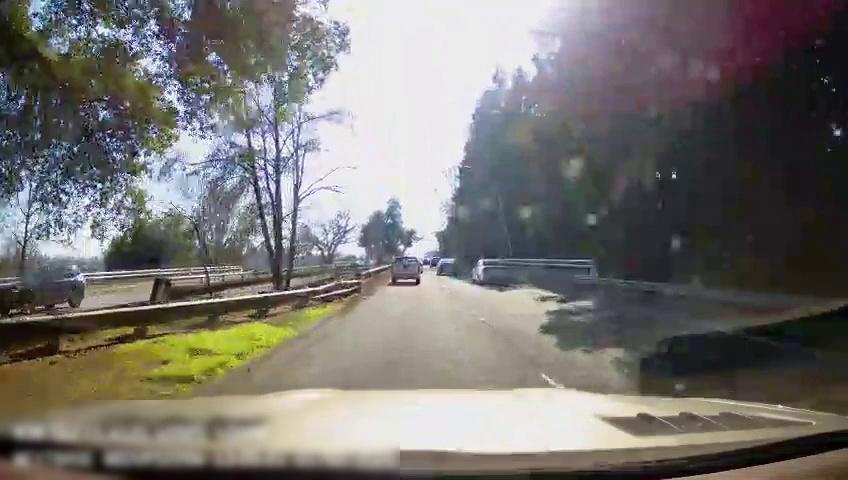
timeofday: Day
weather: Sunny
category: Drivable Space
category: Drivable Space
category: Vehicles | SUV
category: Vehicles | Truck
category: Vehicles | Car
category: Vehicles | Car
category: Vehicles | SUV
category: Lanes | Current Lane